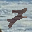
Label: 7